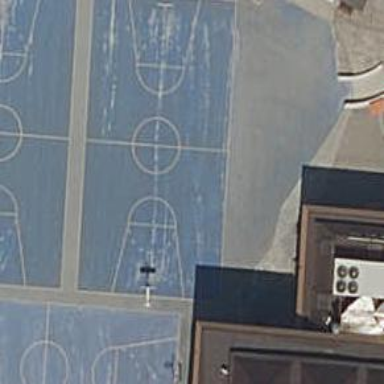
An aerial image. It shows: Basketball court on pitch.